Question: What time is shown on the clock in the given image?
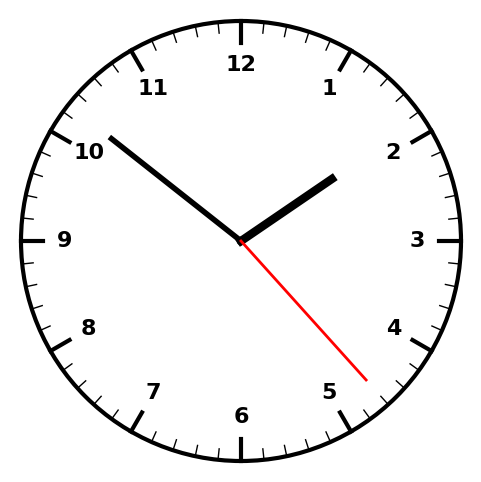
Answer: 01:51:23